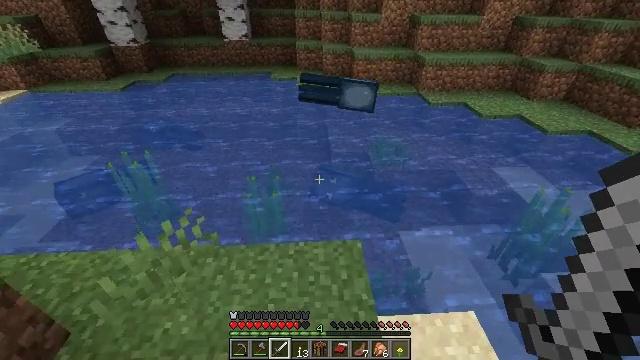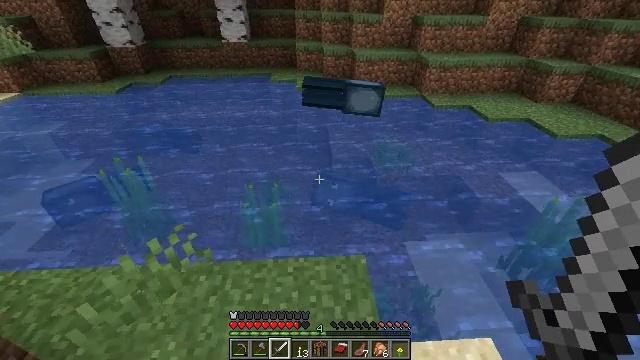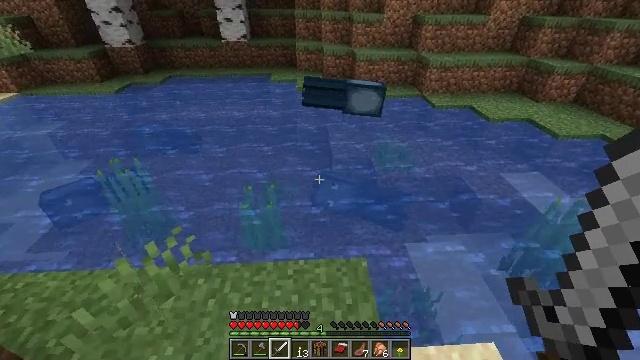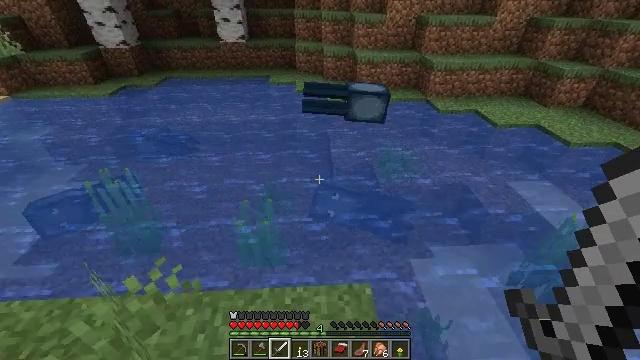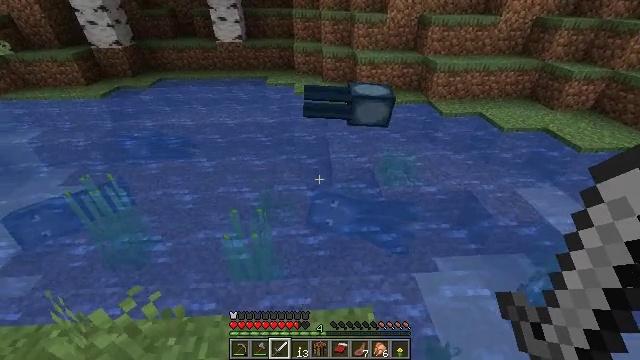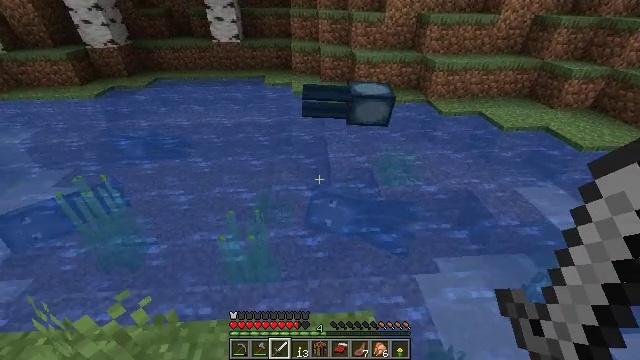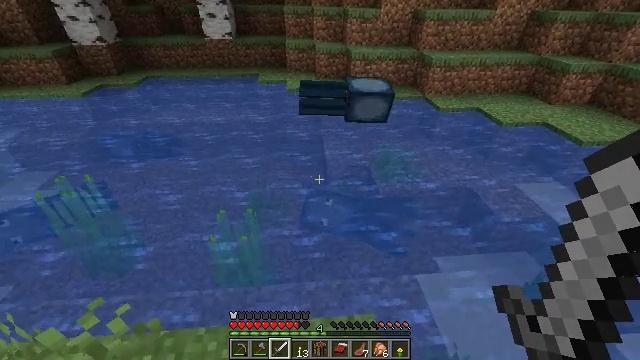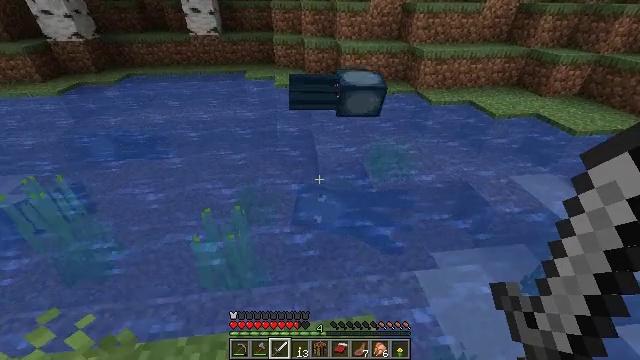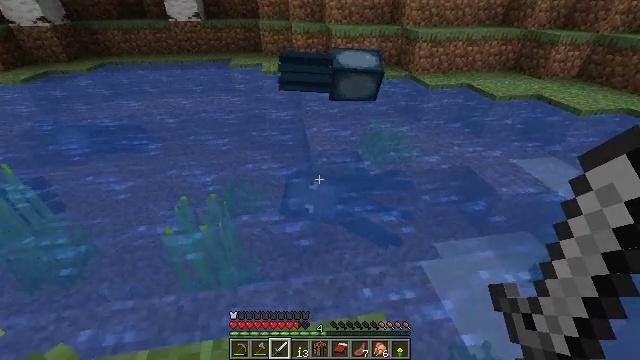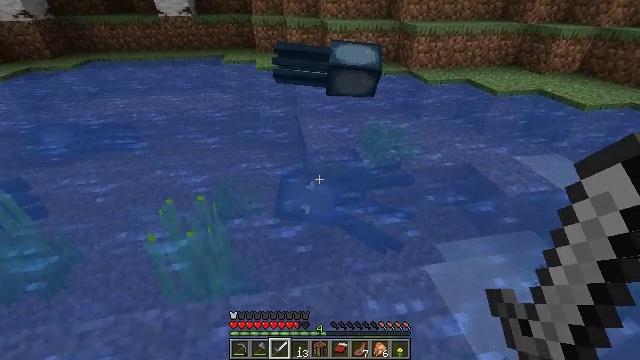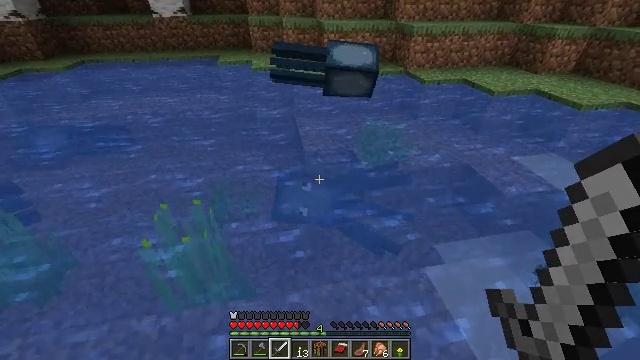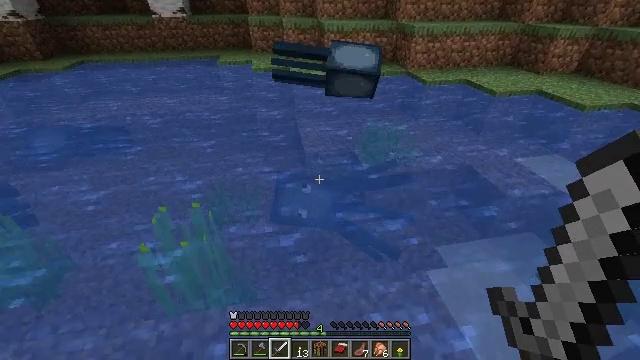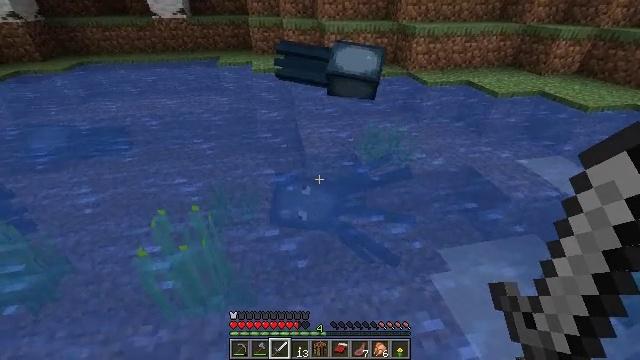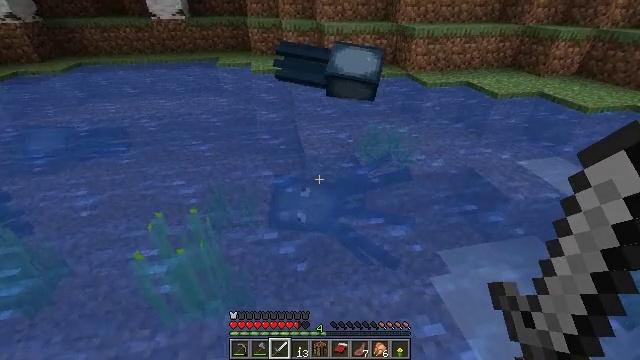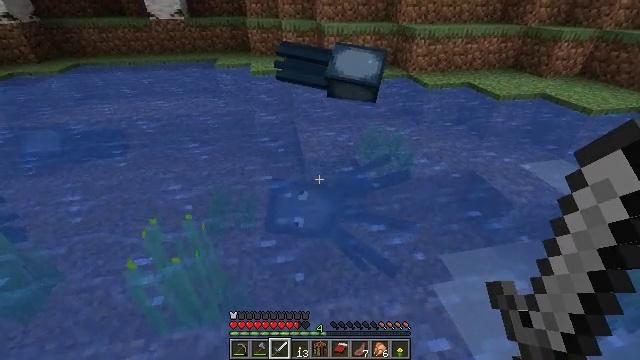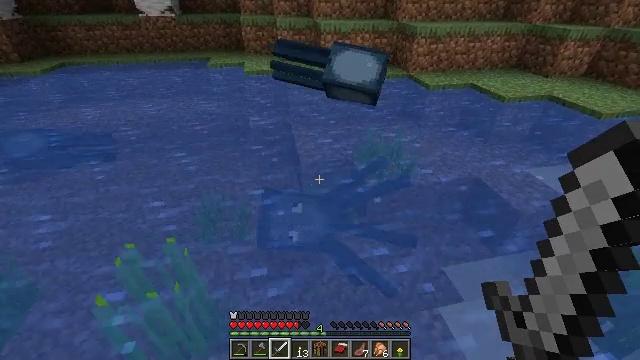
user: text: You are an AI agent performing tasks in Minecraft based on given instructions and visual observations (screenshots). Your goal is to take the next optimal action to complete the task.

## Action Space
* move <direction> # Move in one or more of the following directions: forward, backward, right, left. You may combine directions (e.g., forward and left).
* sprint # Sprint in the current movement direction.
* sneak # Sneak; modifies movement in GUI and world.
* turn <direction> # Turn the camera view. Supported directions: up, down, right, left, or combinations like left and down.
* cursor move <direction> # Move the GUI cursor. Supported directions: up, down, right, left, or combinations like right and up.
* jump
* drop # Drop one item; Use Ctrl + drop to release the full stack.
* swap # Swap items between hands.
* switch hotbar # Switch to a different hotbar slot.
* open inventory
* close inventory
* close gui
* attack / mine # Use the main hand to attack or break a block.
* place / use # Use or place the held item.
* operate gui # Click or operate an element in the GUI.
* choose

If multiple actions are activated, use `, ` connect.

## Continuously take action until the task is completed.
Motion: motion action
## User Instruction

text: Harvest seagrass from the waterbed.
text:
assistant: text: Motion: move forward
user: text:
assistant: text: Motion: move forward
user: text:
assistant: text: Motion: move forward
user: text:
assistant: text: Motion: move forward
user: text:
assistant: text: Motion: move forward
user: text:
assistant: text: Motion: move forward, turn right
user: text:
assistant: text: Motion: move forward, turn right
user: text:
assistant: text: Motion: turn right
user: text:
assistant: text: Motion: turn right
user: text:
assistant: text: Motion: no_op
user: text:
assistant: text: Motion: no_op
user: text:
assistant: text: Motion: no_op
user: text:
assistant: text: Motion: move forward
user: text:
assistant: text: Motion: move forward
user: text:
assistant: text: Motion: move forward
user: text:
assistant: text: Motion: move forward, turn down
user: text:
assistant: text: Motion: turn down
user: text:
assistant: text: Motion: no_op
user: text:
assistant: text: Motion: turn left, attack / mine
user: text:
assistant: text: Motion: attack / mine
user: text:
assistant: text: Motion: attack / mine
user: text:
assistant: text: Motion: attack / mine
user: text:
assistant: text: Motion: no_op
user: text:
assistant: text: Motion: no_op